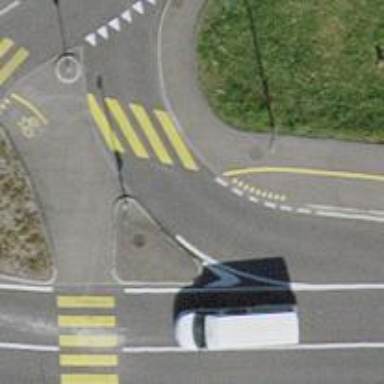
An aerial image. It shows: Uncontrolled zebra crossing.